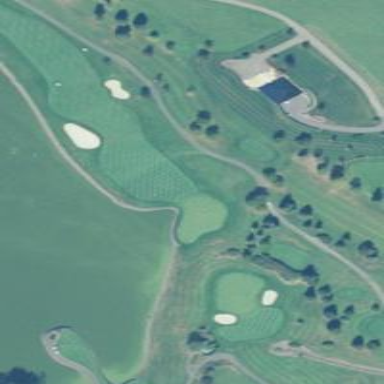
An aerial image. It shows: Grassy area designated as golf fairway.